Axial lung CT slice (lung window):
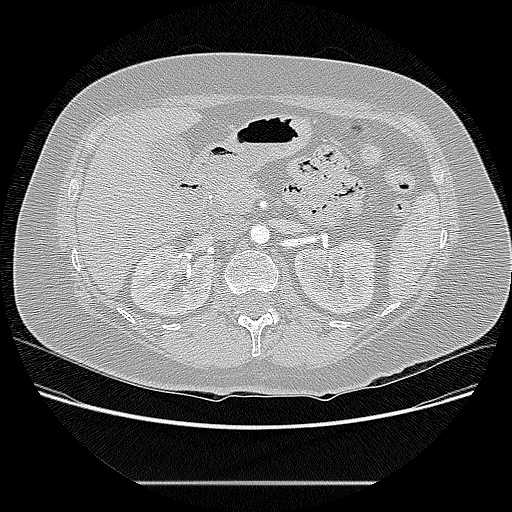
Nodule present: no